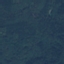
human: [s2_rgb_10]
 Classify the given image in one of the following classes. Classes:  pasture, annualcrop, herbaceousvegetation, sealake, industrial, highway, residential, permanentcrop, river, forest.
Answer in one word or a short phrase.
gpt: Forest